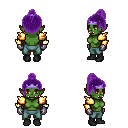
a pixel art fantasy rpg character, female body template, orc, green skin, gold arm armor, teal pants, purple short topknot hairstyle, purple tiara, metal gloves, black shoes, four views (front, back, left, right), 2x2 character sprite sheet, small pixel art, hard edges, no anti-aliasing